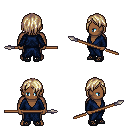
a pixel art fantasy rpg character, male body template, human, dark skin, blue robe, gold greaves, white blonde bangs hairstyle, ghillies, spear, four views (front, back, left, right), 2x2 character sprite sheet, small pixel art, hard edges, no anti-aliasing